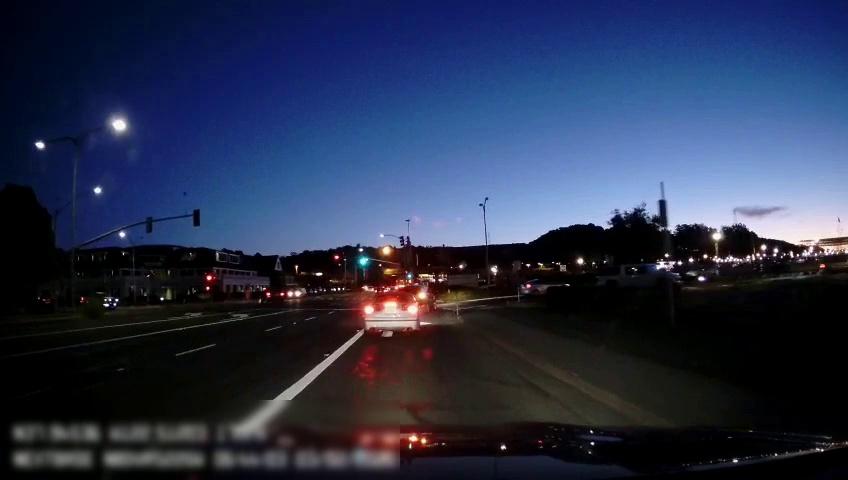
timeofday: Night
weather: Other
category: Drivable Space
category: Vehicles | Car
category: Vehicles | Car
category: Vehicles | SUV
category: Vehicles | Car
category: Vehicles | SUV
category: Vehicles | Truck
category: Vehicles | Car
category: Vehicles | Car
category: Vehicles | Truck
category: Lanes | Current Lane
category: Lanes | Alternate Lane
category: Lanes | Alternate Lane
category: Lanes | Alternate Lane
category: Traffic | Lights
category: Traffic | Lights
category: Traffic | Lights
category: Traffic | Lights